Field crop: tomato
Growth stage: 1
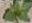
Species: solanum